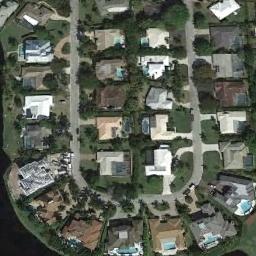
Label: dense_residential